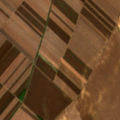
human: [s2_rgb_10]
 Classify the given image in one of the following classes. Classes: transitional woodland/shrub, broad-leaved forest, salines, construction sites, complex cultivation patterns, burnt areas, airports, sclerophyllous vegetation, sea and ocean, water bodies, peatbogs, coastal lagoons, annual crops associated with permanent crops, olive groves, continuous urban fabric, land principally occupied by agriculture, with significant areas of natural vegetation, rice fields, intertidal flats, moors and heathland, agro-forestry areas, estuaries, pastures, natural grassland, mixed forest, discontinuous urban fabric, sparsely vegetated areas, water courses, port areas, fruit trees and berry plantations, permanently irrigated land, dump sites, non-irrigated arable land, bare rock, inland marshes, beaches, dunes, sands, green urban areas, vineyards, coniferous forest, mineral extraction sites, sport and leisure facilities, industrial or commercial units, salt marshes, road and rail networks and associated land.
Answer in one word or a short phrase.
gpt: non-irrigated arable land